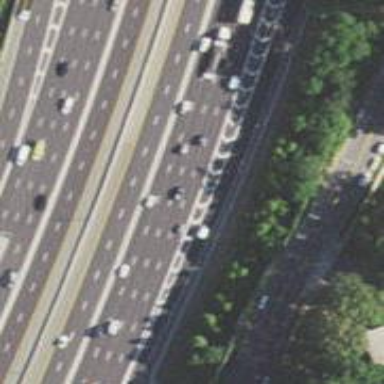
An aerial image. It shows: Motorway link.